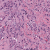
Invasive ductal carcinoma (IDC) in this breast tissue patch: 1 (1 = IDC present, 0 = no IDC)